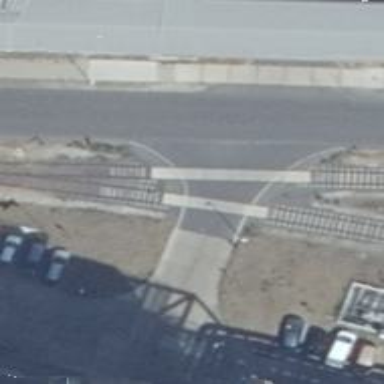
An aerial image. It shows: Level crossing along the railway.